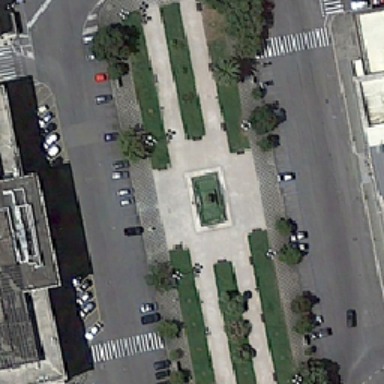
There are several rows of rectangular squares between the grass .